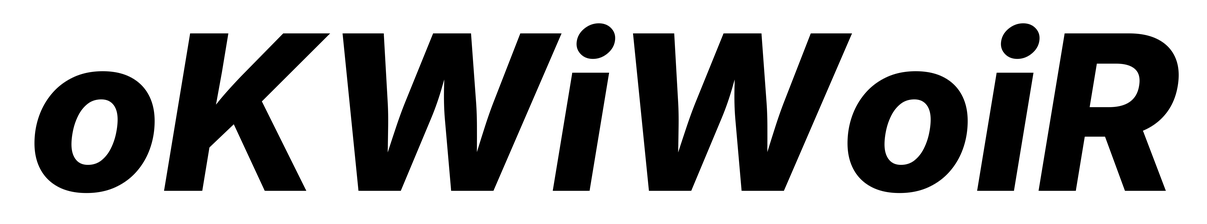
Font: Inter-Italic_ExtraBold_Italic